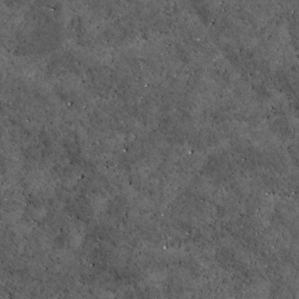
Label: non_frost